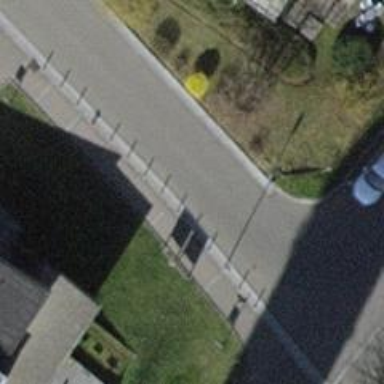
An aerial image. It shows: Asphalt road in living street.